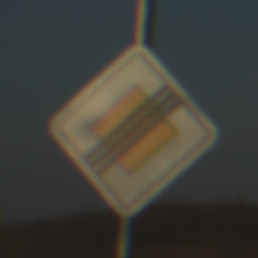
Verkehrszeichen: EndeVorfahrtsstrasse
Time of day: SunriseSunset
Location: Outdoor (RoadRail)
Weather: PartlyCloudy
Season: NotSpecified
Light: Natural